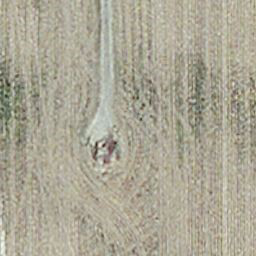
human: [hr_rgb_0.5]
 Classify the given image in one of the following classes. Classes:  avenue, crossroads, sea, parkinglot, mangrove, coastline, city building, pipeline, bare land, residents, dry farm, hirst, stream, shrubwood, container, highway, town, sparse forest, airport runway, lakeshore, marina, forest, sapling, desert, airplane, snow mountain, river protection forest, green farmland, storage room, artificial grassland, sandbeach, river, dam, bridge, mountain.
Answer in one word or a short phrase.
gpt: dry farm